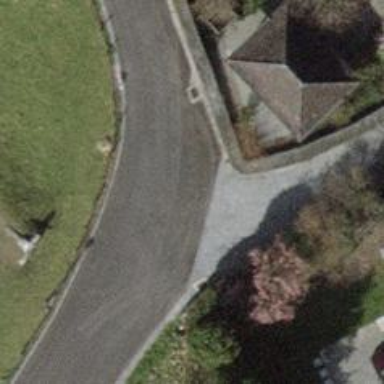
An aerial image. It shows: Residential road with sett surface.